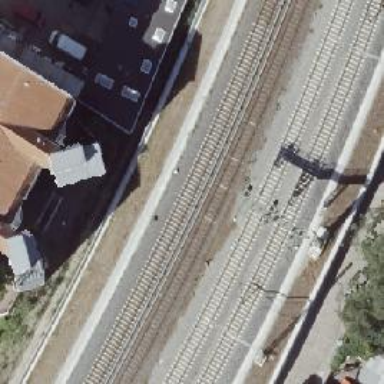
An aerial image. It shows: Railway signal.